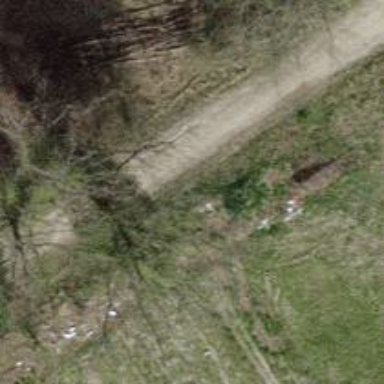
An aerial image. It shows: Dirt path.